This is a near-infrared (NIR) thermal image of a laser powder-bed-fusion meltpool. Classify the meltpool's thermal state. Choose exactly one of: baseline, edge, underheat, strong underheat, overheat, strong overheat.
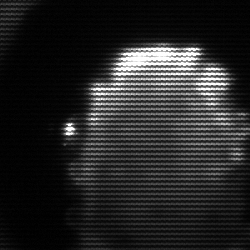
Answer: baseline